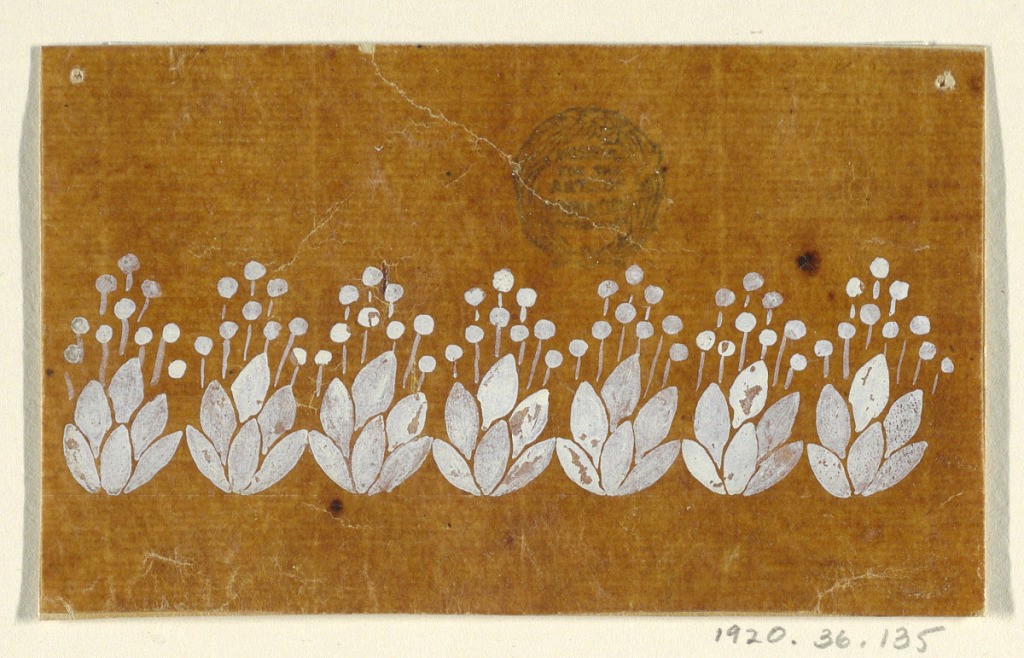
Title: Design for an Embroidered or Woven Horizontal Border of the "Fabrique de St. Ruf"
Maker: Fabrique de Saint Ruf, Lyon, France
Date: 1805–1815
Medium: Brush and white gouache on glazed tracing paper
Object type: Drawing
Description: A variation of the design 1920-36-134, the leaves being without a lace design and the number of seed boughs being nine. Seven repeats are shown.